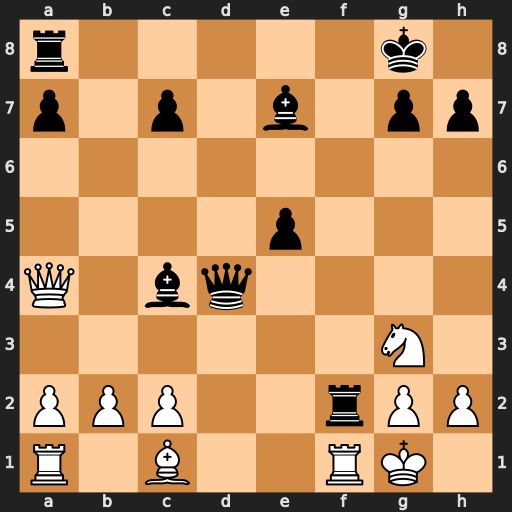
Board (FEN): r5k1/p1p1b1pp/8/4p3/Q1bq4/6N1/PPP2rPP/R1B2RK1
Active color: w
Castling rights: -
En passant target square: -
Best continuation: Rxf2 Qd1+ Nf1